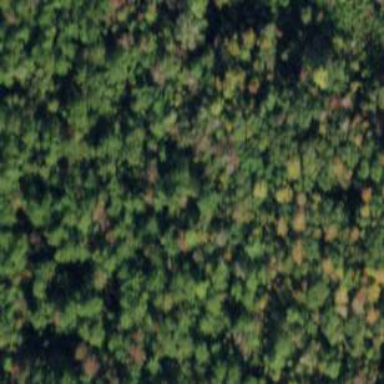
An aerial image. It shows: Mixed woodland with various types of leaves.